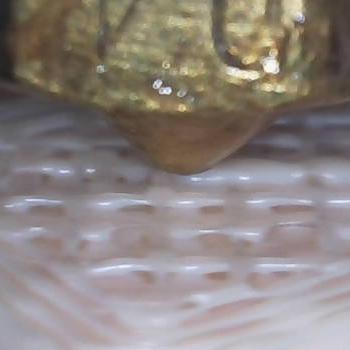
Flow rate: 300%